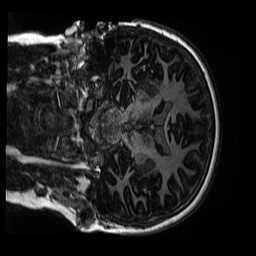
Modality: MP2RAGE
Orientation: coronal
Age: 10
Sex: male
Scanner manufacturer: siemens
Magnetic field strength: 3 T
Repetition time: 4 s
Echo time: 0.00303 s